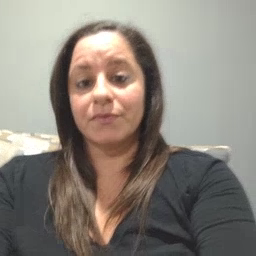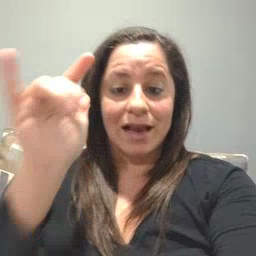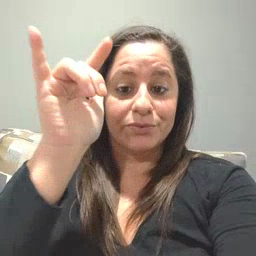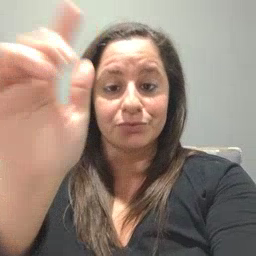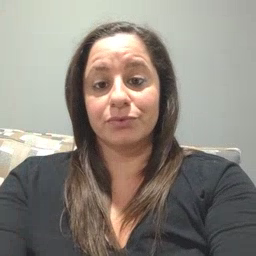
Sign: airplane